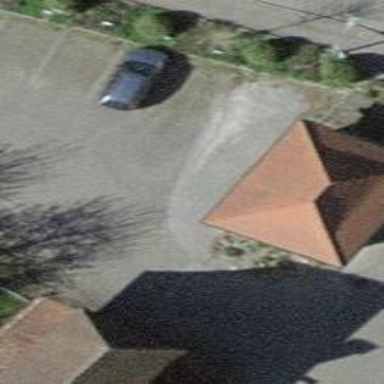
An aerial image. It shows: Building with hipped roof.